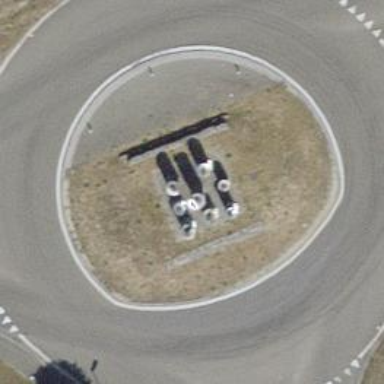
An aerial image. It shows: Roundabout at primary highway.